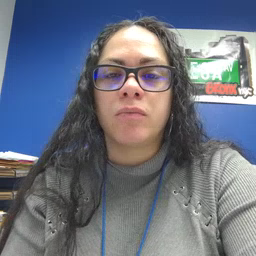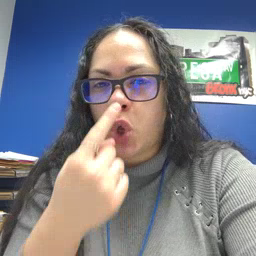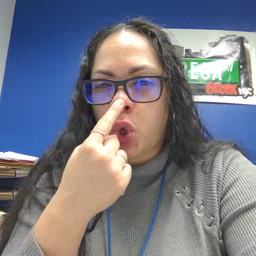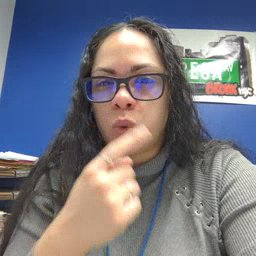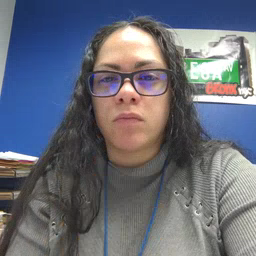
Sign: nose